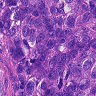
Metastatic tissue present: yes